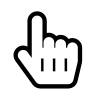
Cursor type: pointer
OS/theme: linux-xcursor-pro
Variant: white